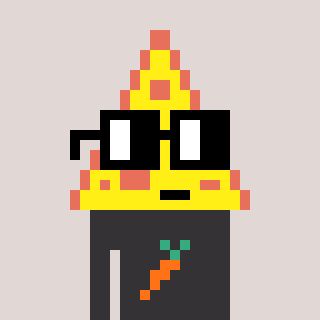
a pixel art character with square black glasses, a pizza-shaped head and a grayscale-colored body on a warm background